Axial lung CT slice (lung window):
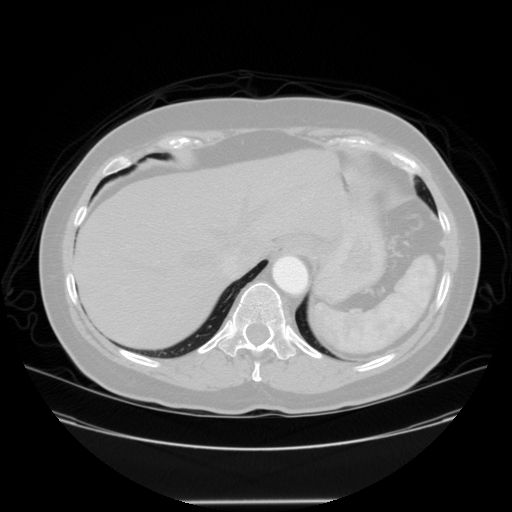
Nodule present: no